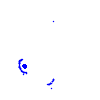
Particle: electron